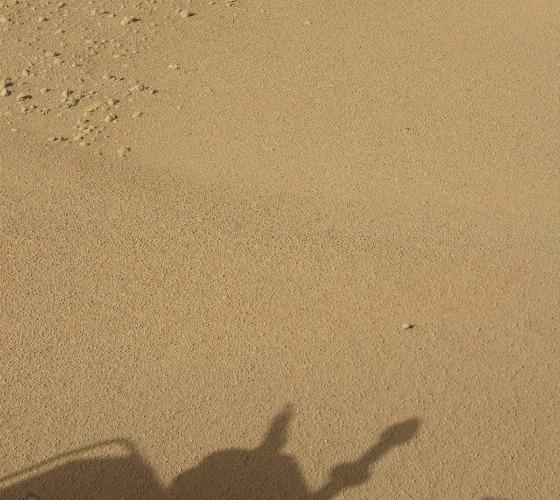
Terrain classes present: Gravel / Sand / Soil, Shadow